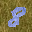
Label: 8